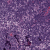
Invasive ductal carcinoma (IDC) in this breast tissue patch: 0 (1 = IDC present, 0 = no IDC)